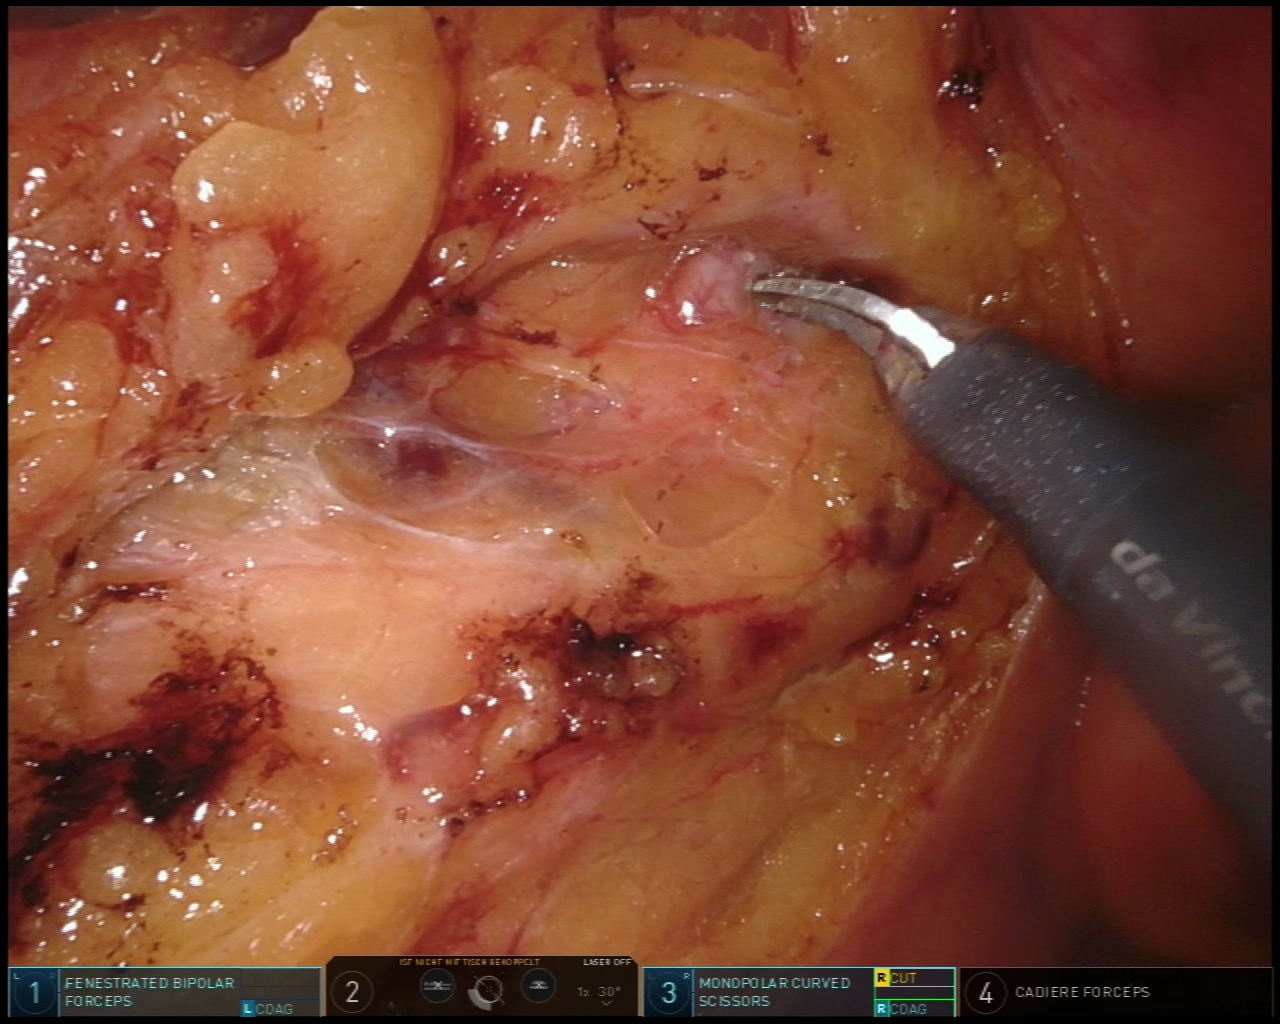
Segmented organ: inferior_mesenteric_artery
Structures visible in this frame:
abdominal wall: no
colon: no
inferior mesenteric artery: yes
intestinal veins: no
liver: no
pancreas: no
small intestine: no
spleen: no
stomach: no
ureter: yes
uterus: no
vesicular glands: no